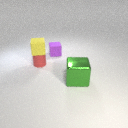
small purple rubber cube behind small red rubber cylinder